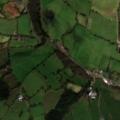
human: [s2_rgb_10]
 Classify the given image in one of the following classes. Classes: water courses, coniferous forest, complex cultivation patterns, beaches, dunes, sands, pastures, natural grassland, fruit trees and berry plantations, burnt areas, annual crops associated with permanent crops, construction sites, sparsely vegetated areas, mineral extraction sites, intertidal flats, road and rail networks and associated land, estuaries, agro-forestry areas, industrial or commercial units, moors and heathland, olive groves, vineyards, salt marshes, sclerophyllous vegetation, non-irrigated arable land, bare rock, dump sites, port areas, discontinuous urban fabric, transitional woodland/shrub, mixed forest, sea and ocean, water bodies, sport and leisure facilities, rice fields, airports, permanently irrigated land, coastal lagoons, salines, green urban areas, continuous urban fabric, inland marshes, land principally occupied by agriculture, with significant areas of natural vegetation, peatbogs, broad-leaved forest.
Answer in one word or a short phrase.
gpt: pastures, coniferous forest